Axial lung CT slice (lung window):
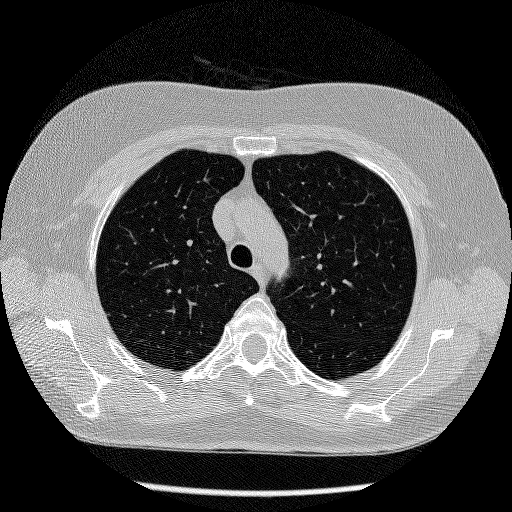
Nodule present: no